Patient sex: M
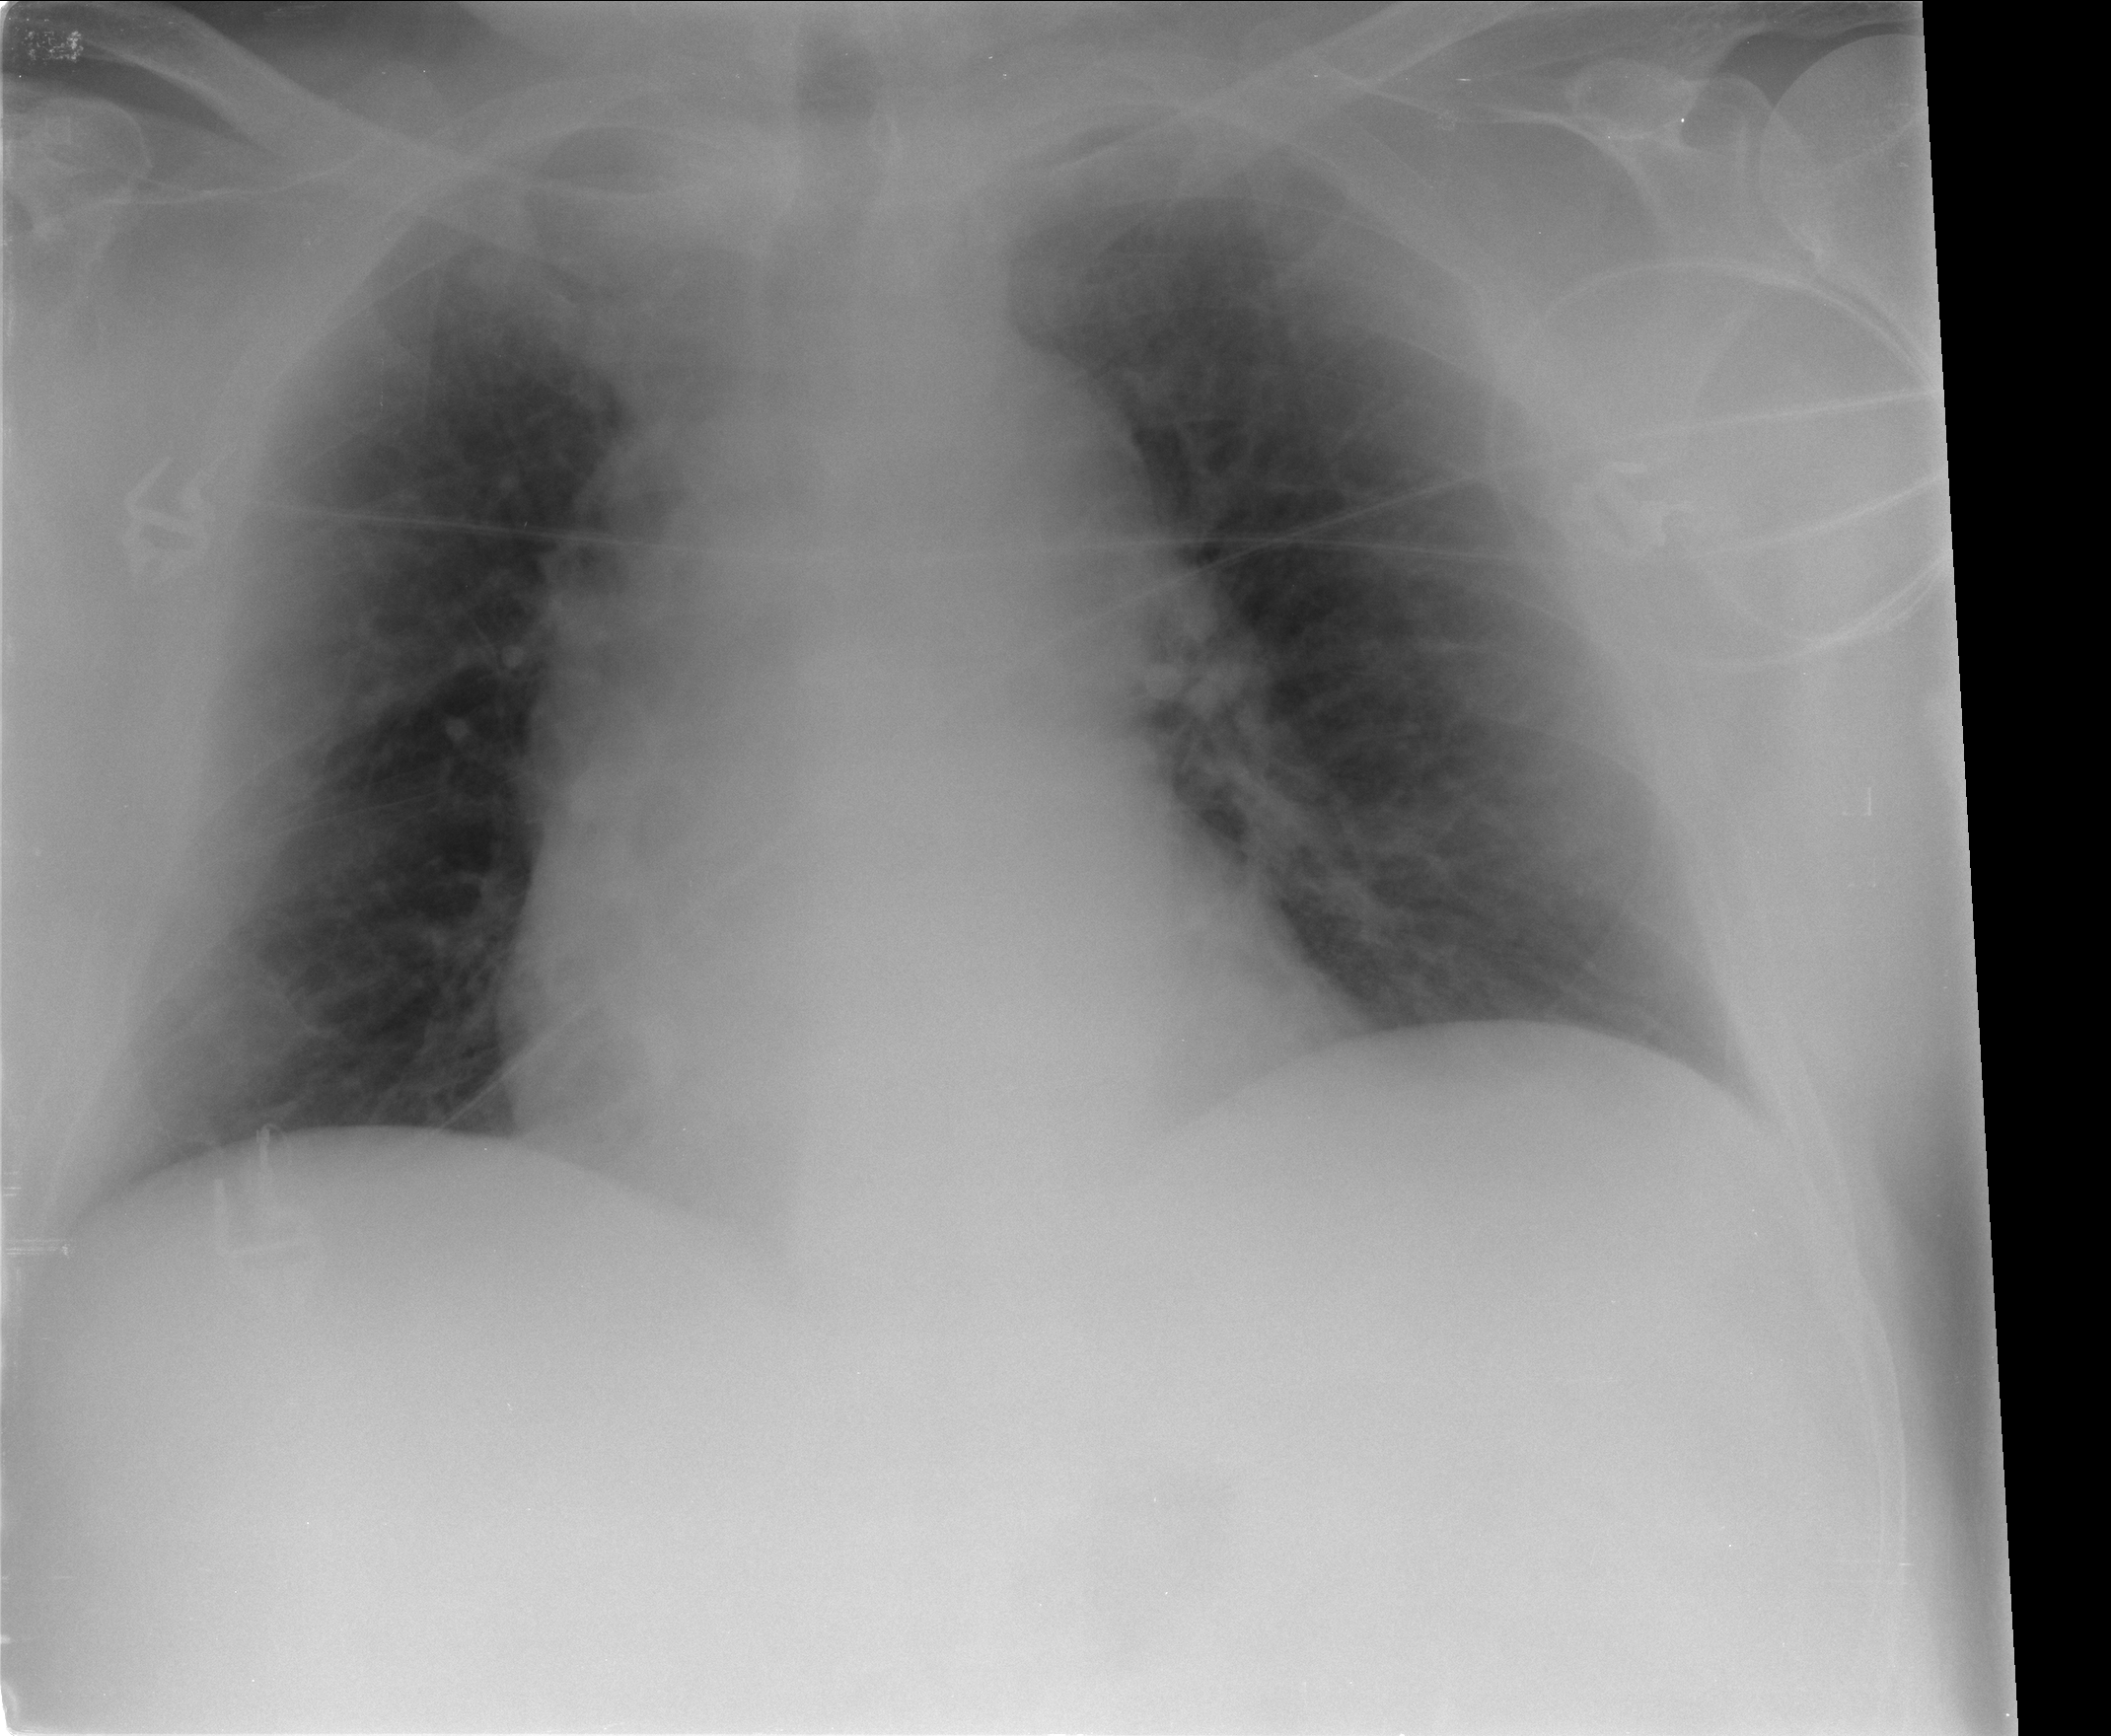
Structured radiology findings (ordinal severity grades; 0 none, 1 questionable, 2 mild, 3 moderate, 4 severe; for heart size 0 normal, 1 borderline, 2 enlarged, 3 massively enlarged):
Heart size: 2
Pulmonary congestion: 2
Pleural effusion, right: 0
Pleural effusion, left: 0
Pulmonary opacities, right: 0
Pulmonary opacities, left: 0
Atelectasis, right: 0
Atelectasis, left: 0